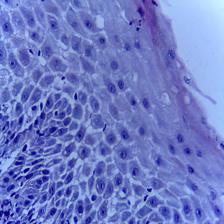
Diagnosis: Normal